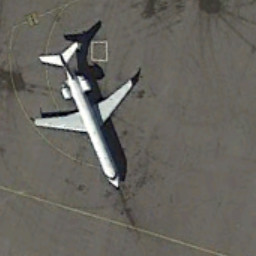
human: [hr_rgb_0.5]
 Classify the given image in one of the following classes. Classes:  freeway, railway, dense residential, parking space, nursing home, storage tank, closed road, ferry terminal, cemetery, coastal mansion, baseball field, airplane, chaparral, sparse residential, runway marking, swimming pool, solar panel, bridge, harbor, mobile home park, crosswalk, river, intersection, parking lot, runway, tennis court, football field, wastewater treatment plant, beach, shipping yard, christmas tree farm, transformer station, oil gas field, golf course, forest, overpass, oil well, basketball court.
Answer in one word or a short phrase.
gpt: airplane